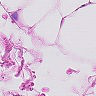
Metastatic tissue present: no